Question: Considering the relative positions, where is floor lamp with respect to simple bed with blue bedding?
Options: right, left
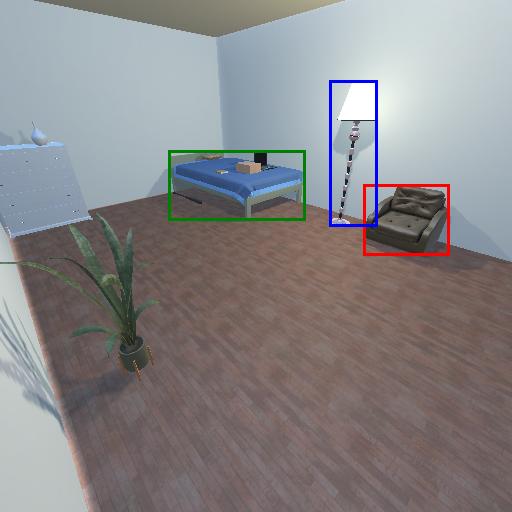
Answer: right